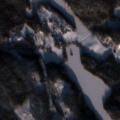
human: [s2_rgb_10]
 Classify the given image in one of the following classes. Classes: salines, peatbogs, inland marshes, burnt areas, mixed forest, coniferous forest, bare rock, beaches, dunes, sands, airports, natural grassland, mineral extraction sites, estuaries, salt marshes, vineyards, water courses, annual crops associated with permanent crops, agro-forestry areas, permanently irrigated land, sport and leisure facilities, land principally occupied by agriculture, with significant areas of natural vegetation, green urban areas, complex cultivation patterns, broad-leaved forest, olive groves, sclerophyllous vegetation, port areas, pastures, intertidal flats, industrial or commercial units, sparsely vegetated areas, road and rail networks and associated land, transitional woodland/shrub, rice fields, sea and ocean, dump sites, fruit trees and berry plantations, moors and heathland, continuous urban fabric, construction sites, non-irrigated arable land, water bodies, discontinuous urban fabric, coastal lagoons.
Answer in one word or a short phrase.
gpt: land principally occupied by agriculture, with significant areas of natural vegetation, coniferous forest, water bodies